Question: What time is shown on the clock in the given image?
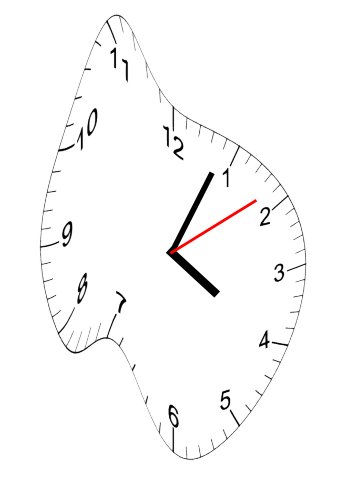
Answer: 04:04:09